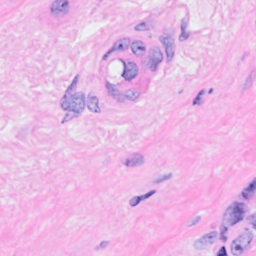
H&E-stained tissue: Breast